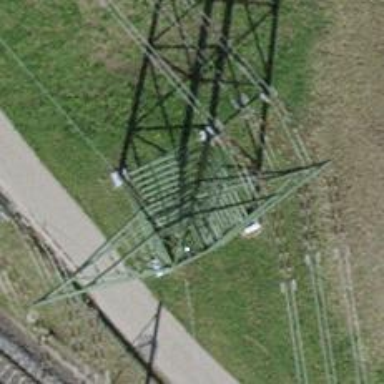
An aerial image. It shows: Power line is depicted.